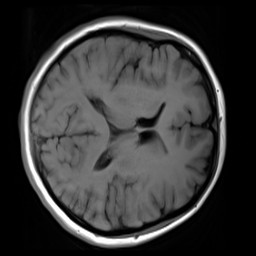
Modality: T1w
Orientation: axial
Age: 22
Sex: female
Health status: healthy
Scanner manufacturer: siemens
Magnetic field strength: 3 T
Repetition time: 4.1 s
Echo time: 0.0085 s